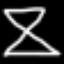
Label: hourglass